Field crop: tomato
Growth stage: 1
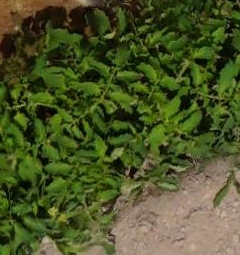
Species: tomato